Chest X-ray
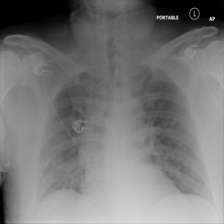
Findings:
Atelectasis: negative
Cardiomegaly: negative
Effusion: negative
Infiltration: negative
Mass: negative
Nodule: negative
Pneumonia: negative
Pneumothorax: negative
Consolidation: negative
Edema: negative
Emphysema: negative
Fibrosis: negative
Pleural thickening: negative
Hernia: negative